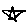
Label: star